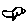
Label: bird